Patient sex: M
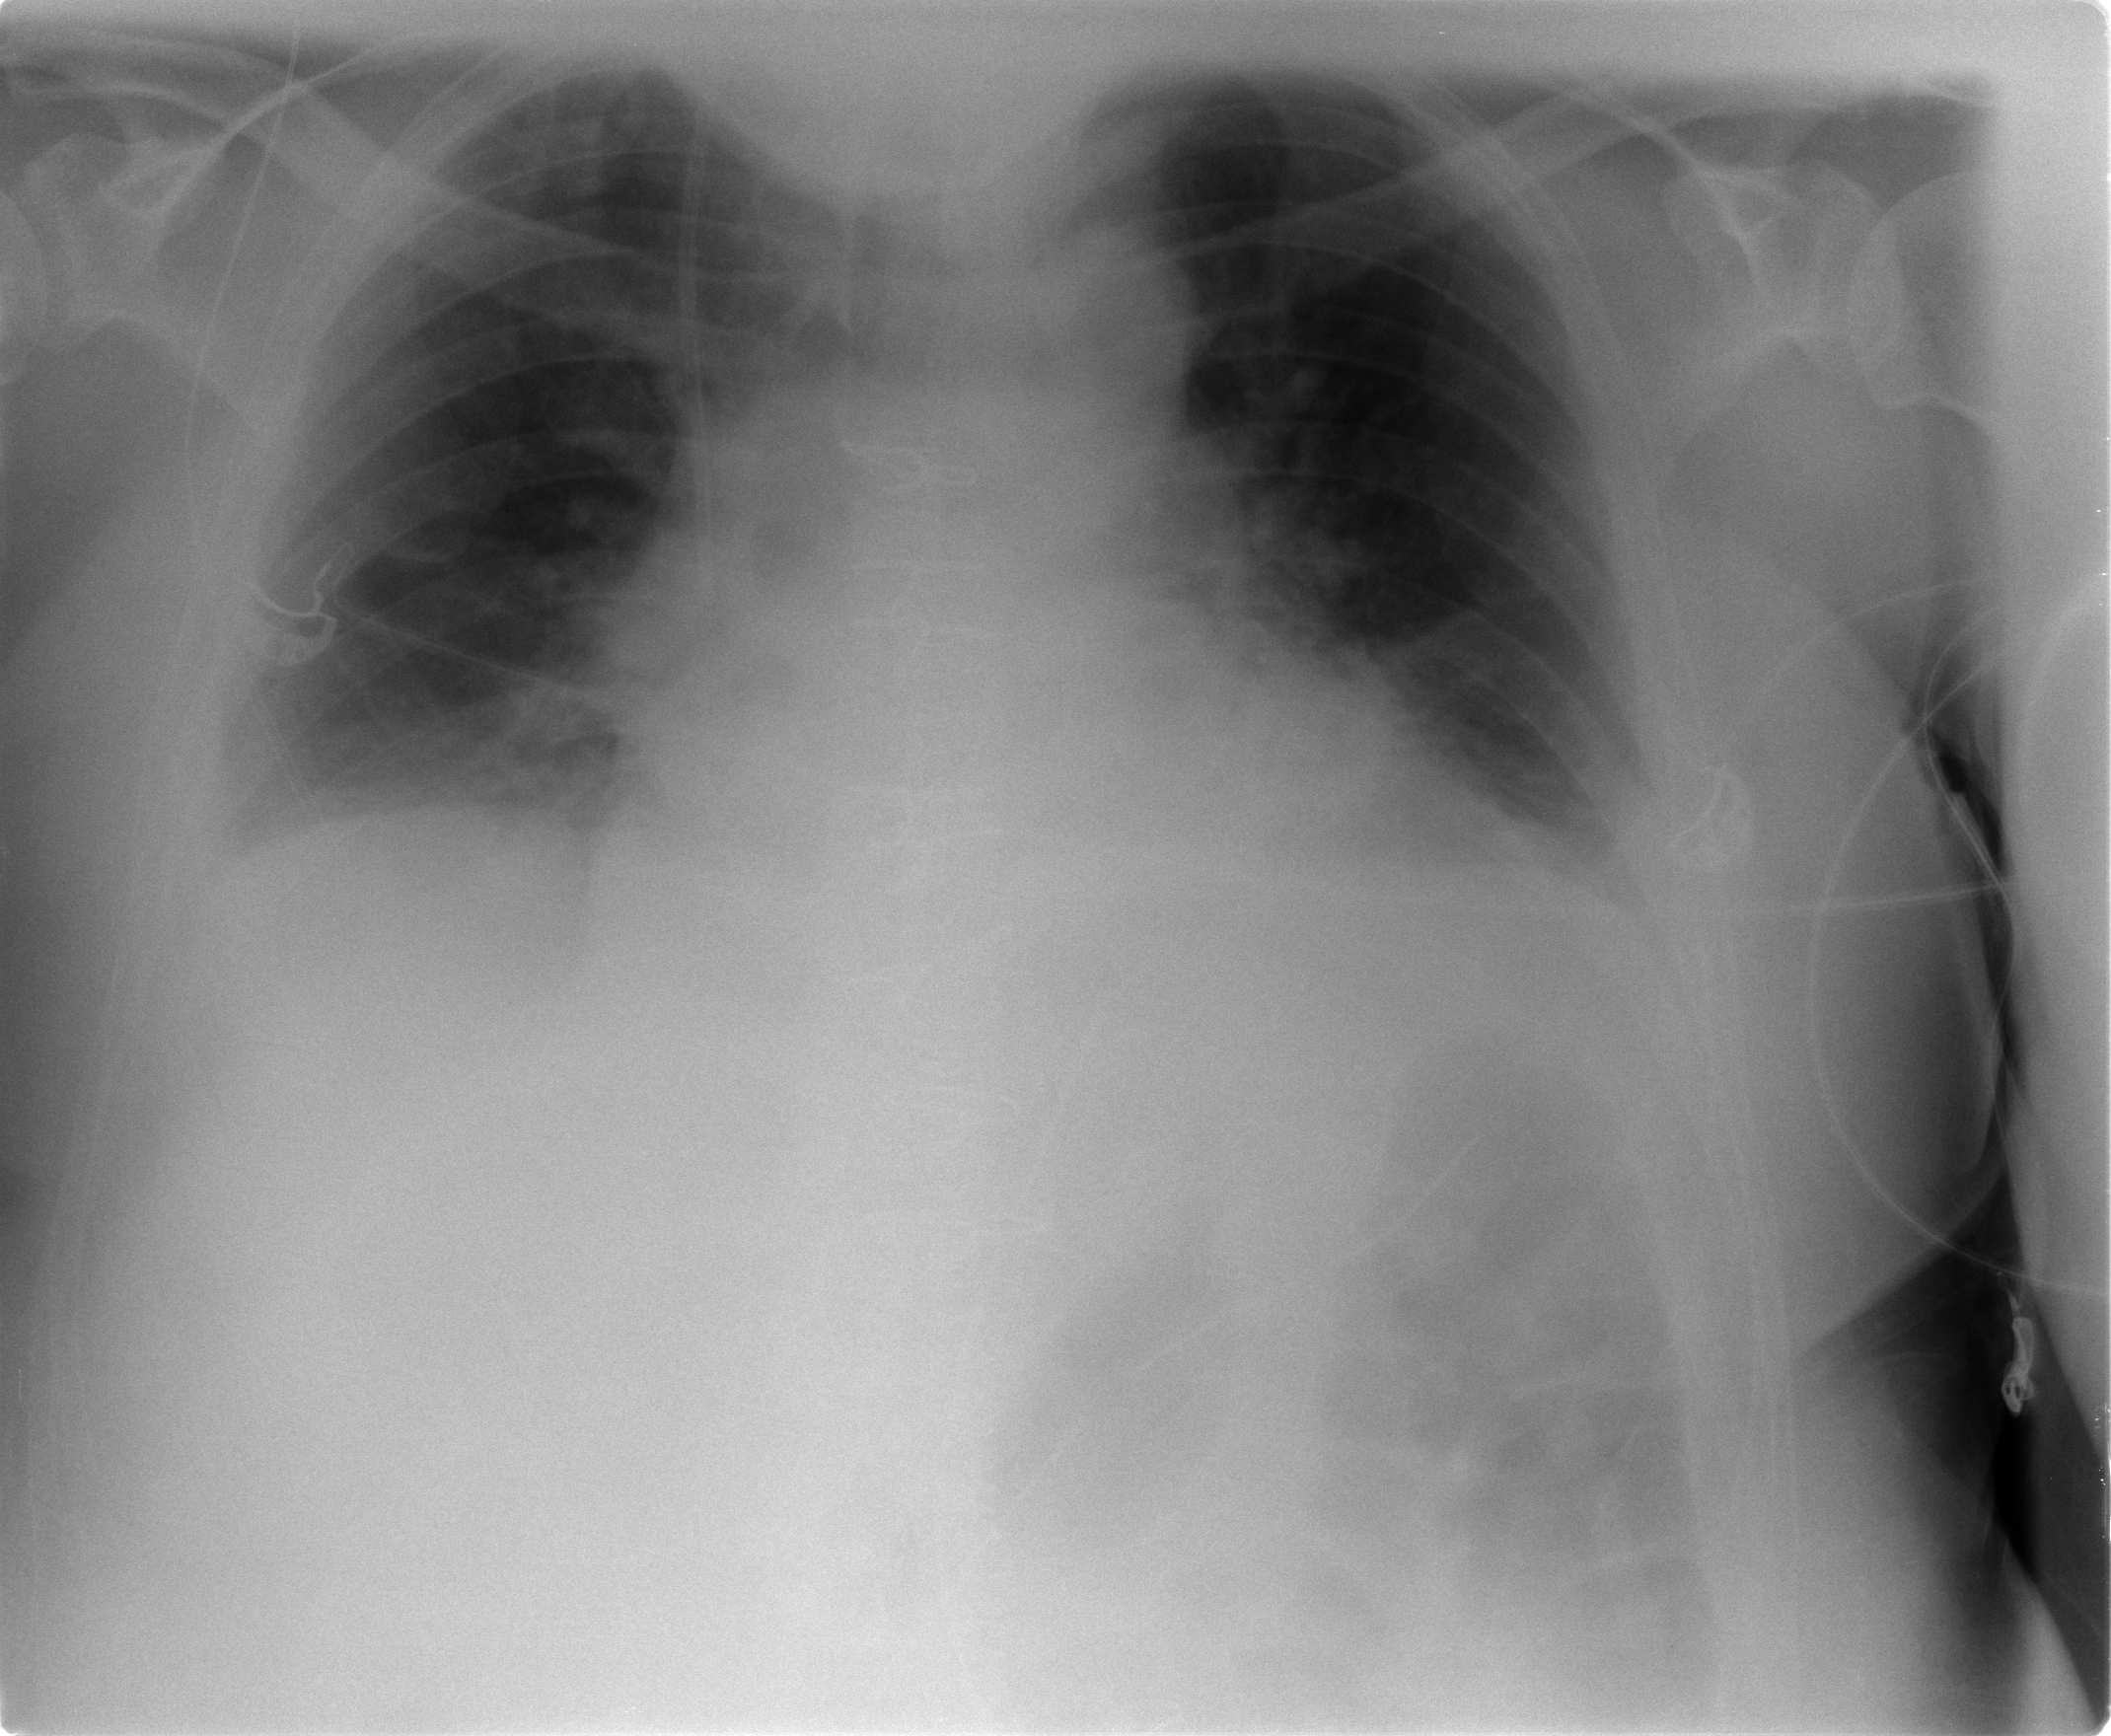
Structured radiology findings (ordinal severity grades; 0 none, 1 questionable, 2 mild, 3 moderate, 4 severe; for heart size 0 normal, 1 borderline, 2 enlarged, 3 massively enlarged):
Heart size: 2
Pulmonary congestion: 0
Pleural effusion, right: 0
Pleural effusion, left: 0
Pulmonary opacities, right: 0
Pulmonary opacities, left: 0
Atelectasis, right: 2
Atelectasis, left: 2